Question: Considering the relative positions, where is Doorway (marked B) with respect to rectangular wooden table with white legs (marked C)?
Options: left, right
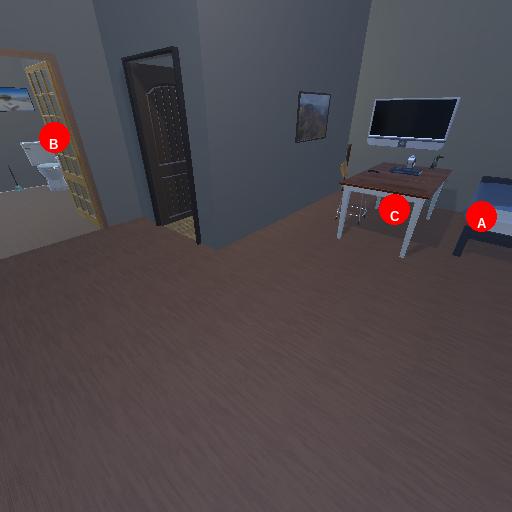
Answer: left